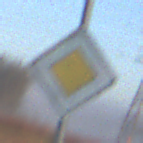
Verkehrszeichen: Vorfahrtsstrasse
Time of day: Dawn
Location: Outdoor (Nature)
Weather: Clear
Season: NotSpecified
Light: Natural